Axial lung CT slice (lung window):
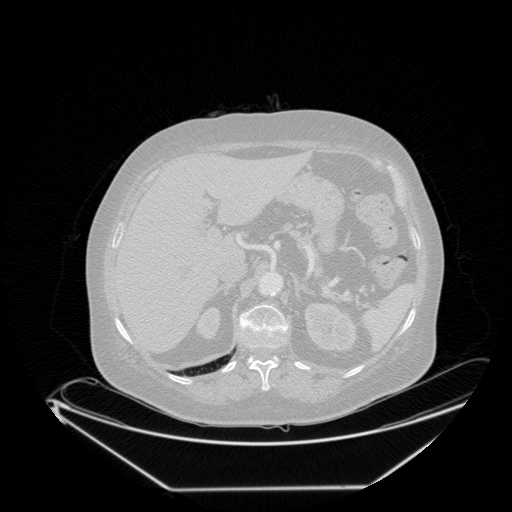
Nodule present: no